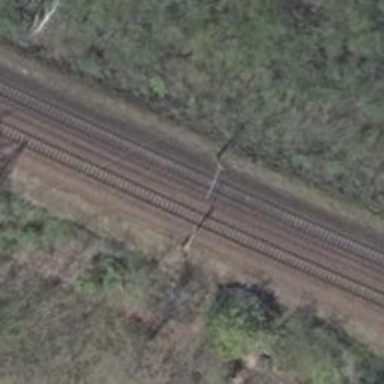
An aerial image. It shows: Railway with electrified contact lines running along embankment.